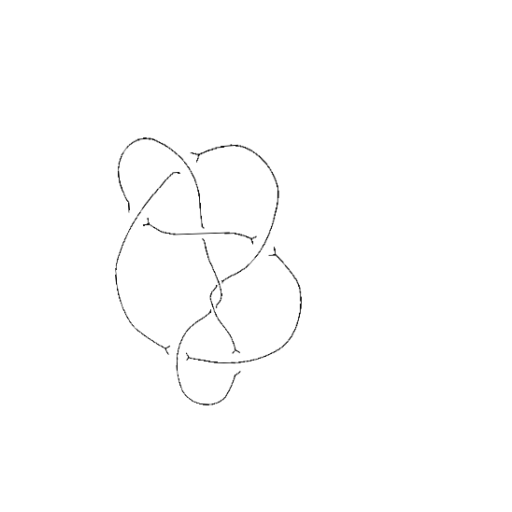
Crossing number: 8